Question:
Can the highlighted "green" part be removed?
code:
'''
chart = new Highcharts.StockChart({
chart: {
renderTo: renderTo,
},
title: {
text: 'test - ' + title
},
zoomType: false,
subtitle: {
text: 'some text'
},
rangeSelector: {
selected: 4
},
yAxis: {
labels: {
formatter: function() {
return (this.value / <PHONE>) + "mil";
}
},
plotLines: [{
value: 0,
width: 2,
color: 'silver'
}]
},
credits: {
enabled:false
},
plotOptions: {
series: {
marker : {
enabled : true,
radius : 3
}
}
},
},
series: seriesOptions
});
'''
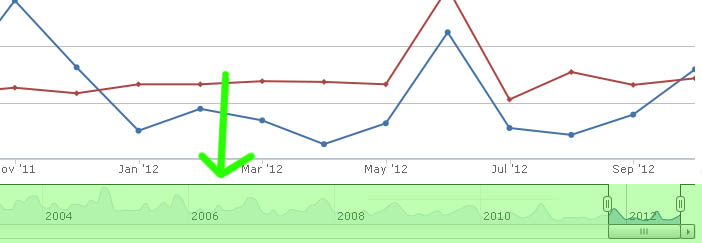
Answer: Documentation is your friend.
<URL>
'''
navigator : {
enabled : false
},
'''
<URL>